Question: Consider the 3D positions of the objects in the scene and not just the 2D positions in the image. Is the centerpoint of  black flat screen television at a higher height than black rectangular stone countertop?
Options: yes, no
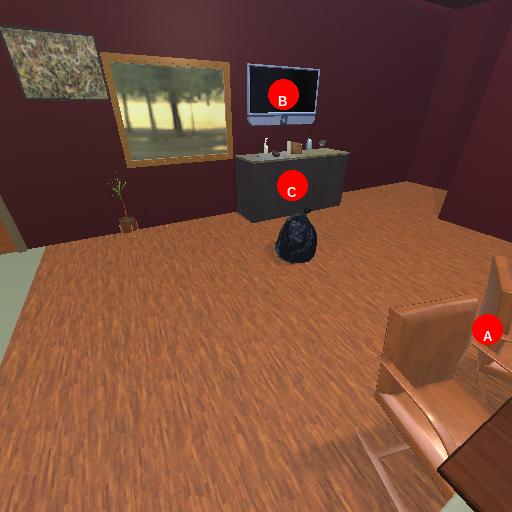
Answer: yes